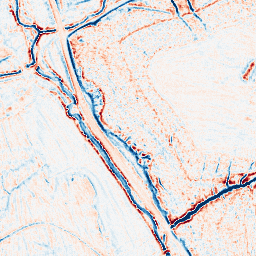
Category: edge_preserving
Decomposition family: bilateral
Decomposition parameters: d: 9
sigma_color: 100
sigma_space: 150
Upsampling method: fft_zeropad
Upsampling parameters: scale: 2
Upsampling scale: 2